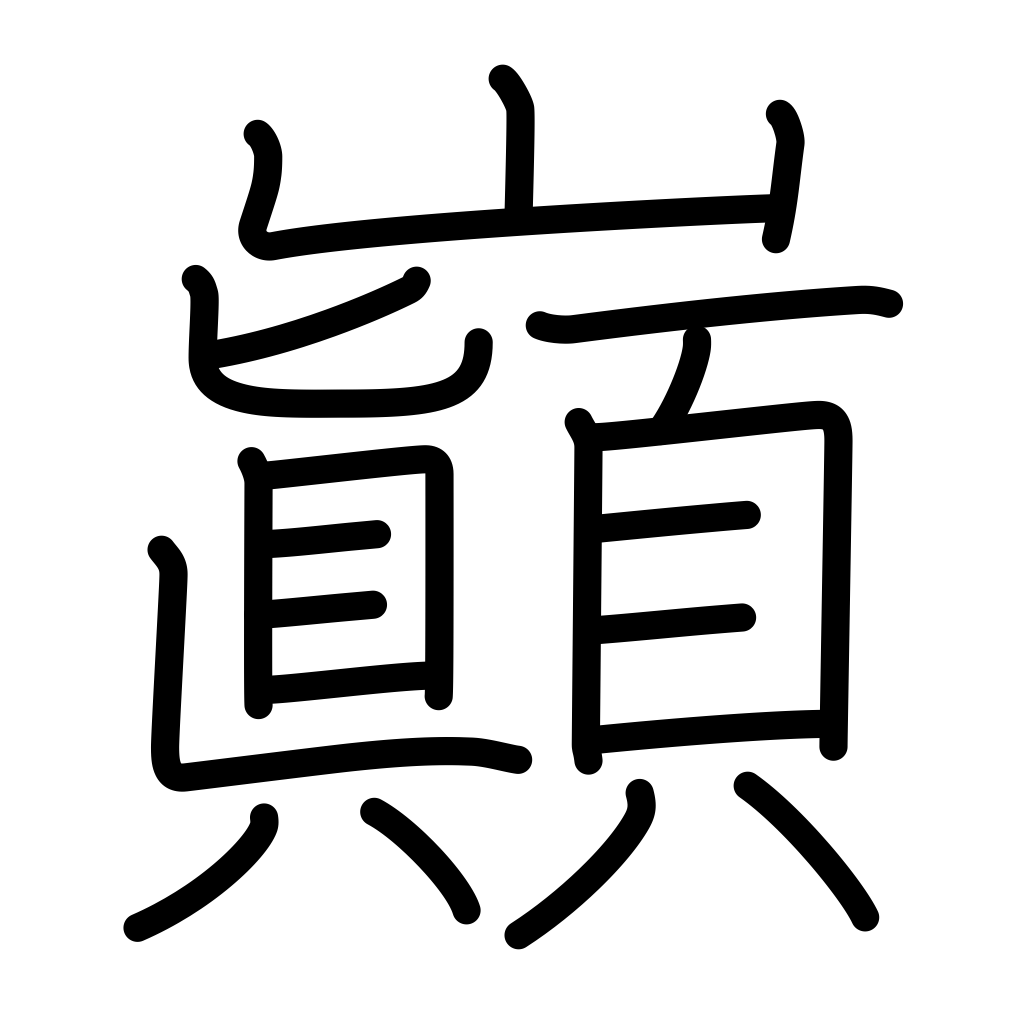
Meaning: summit